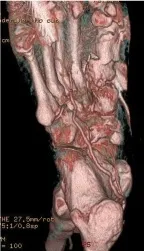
3D VR of the plantar arch arteries. VR images demonstrate the bony components and peripheral artery branches in the right foot.
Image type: radiology (ct)